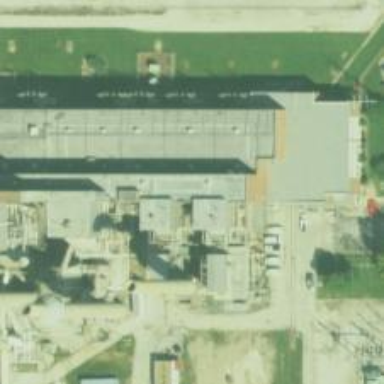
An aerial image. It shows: Steam turbine generator.